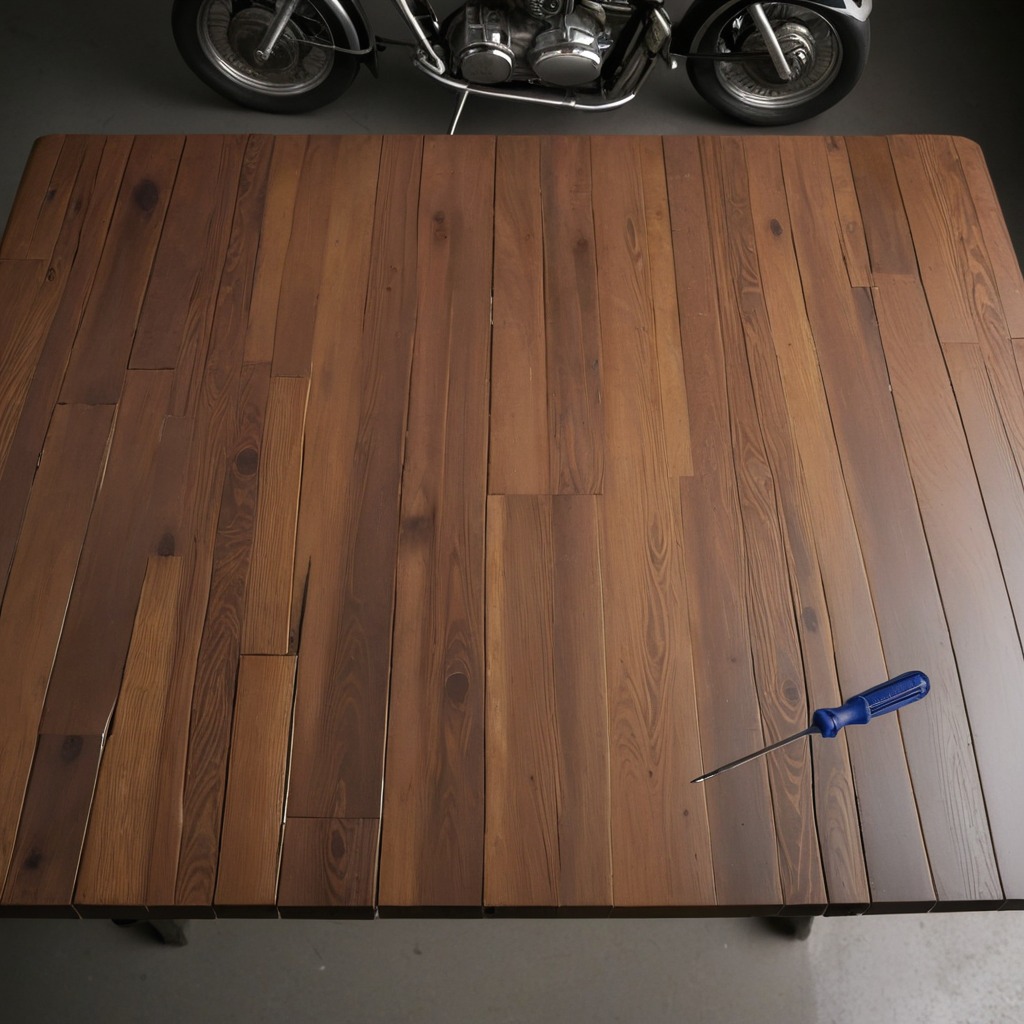
A screwdriver is lying on the oil-spilled wooden table in a vintage motorcycle garage.